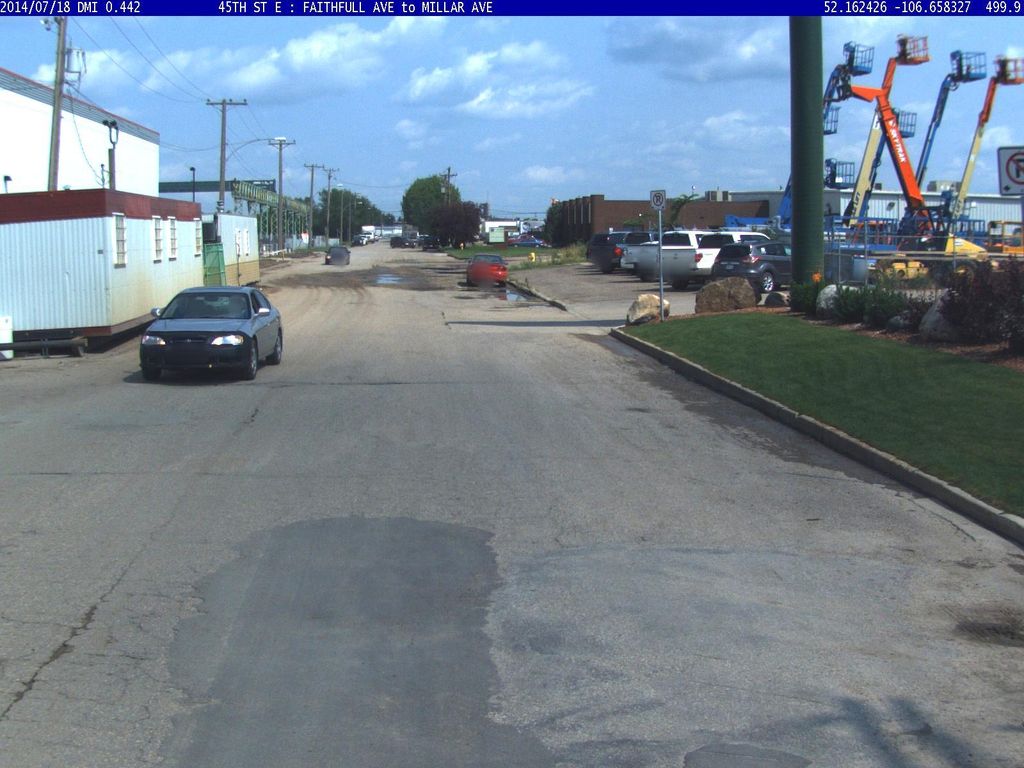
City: saskatoon